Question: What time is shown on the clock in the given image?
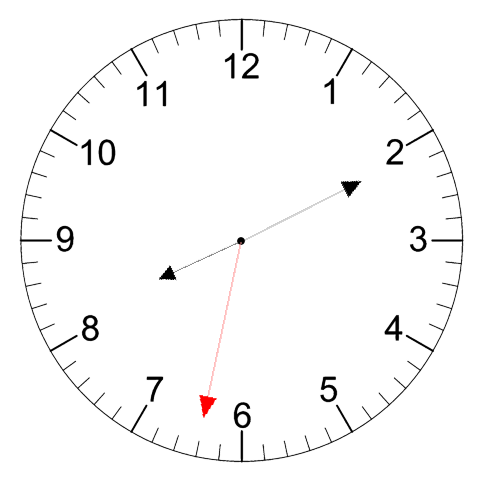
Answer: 08:10:32